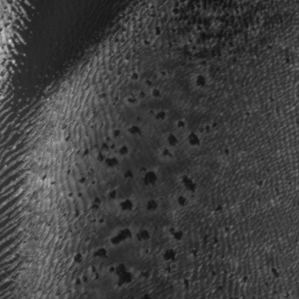
Label: frost